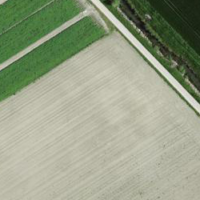
EUNIS habitat code: 52
Species observed at this site:
Cyperus esculentus